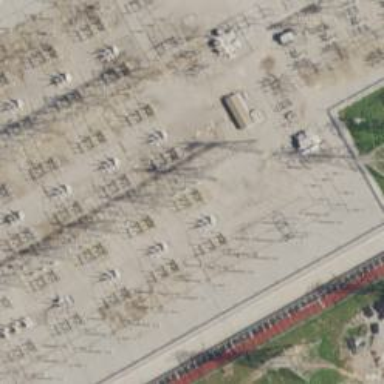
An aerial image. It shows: Switch for power supply.